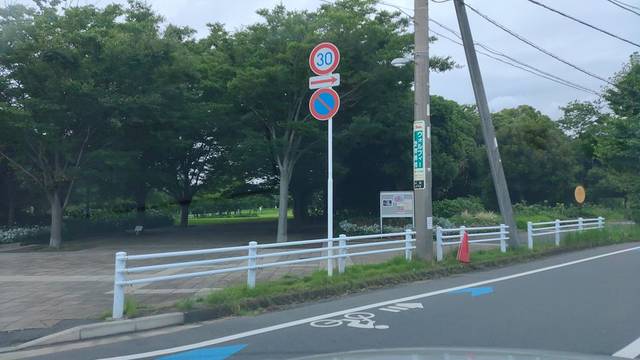
Region: Japan
Coordinates: 35.637, 139.892